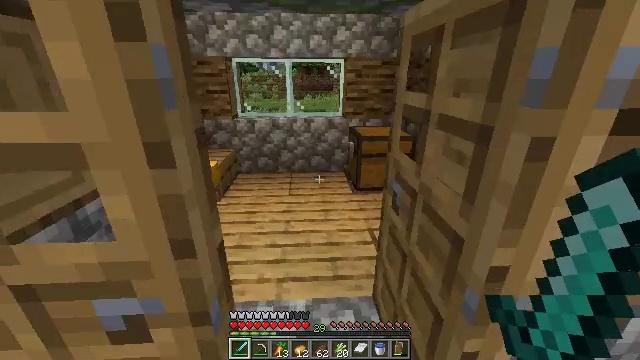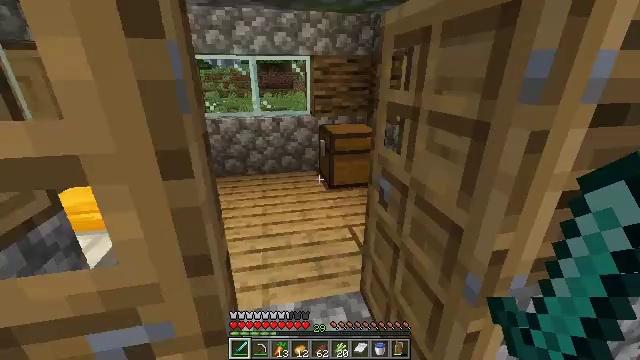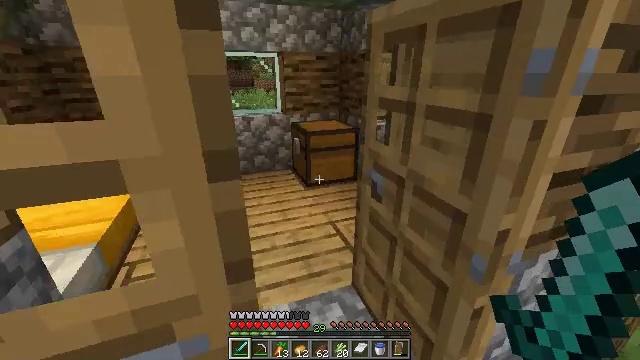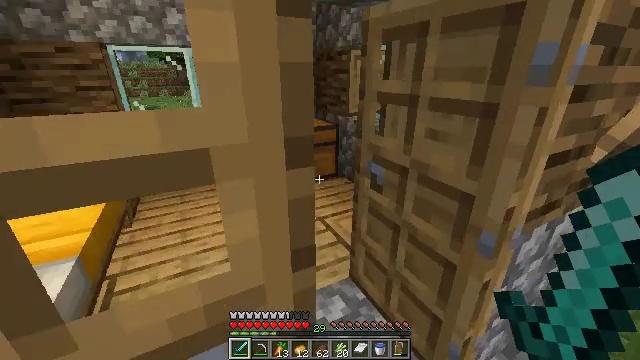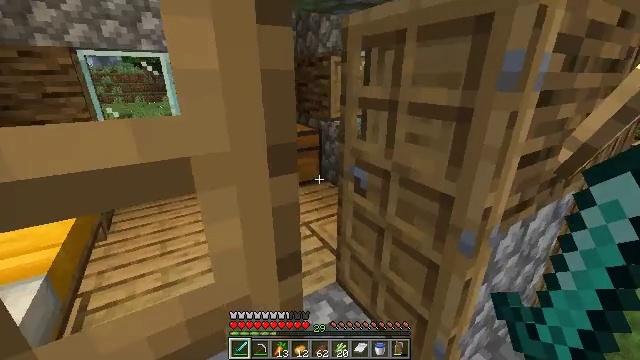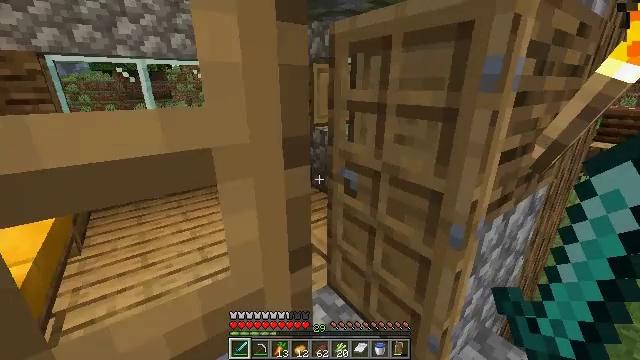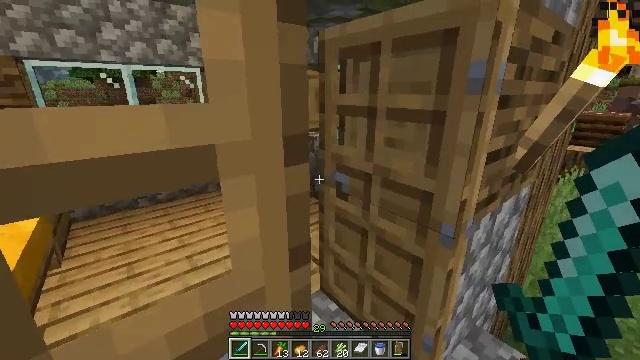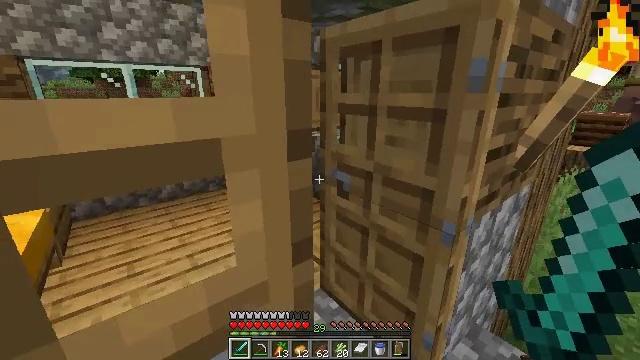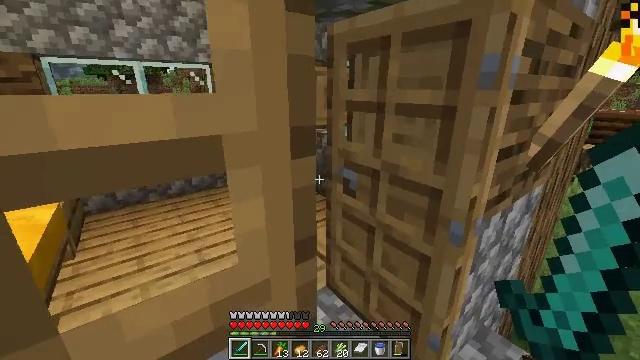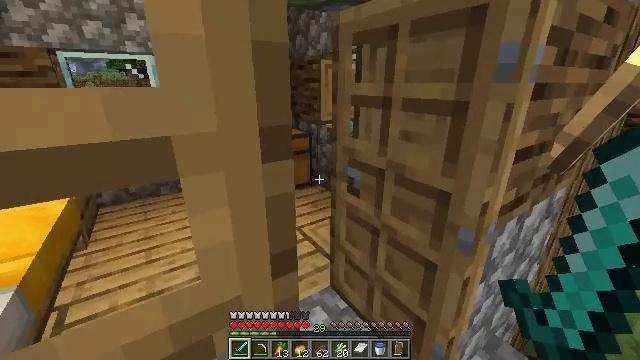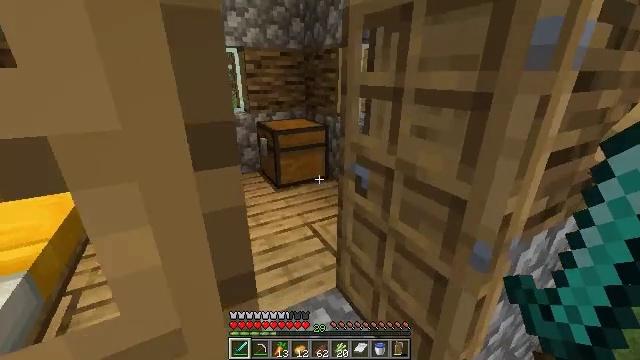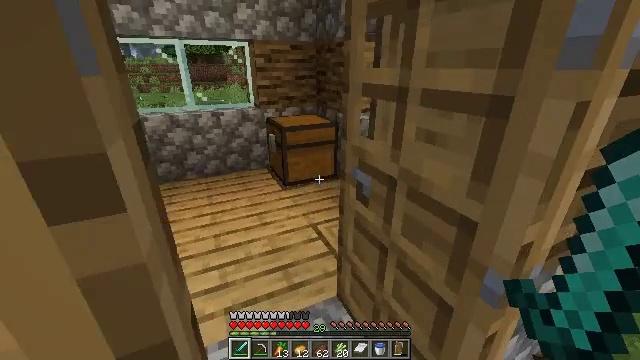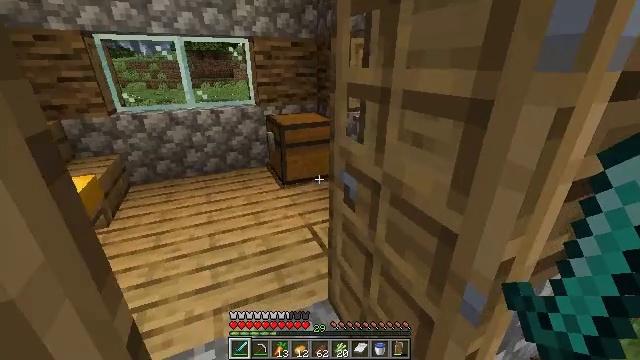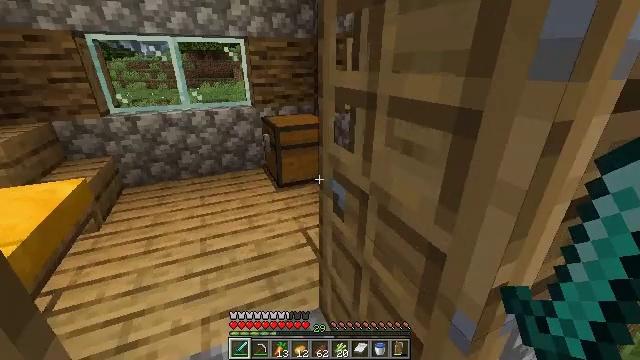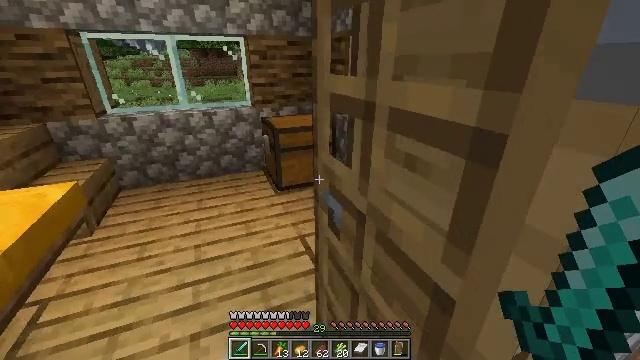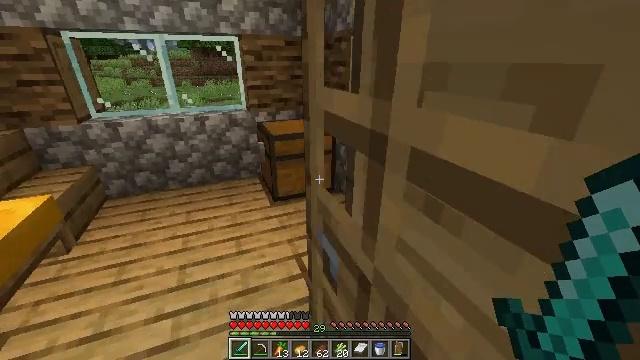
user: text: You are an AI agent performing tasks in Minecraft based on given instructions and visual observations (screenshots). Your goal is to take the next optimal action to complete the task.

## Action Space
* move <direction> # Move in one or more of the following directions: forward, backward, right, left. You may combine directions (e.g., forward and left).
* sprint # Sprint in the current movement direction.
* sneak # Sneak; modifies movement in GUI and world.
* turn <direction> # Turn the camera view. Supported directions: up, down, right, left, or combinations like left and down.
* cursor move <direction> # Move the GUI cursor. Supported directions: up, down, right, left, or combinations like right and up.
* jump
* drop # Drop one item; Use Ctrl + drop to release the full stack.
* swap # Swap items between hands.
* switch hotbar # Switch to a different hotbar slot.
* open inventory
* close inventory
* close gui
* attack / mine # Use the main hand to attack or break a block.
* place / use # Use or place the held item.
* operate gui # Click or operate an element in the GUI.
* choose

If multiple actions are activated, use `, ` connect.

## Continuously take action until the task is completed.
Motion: motion action
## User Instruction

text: Harvest the poppy flower.
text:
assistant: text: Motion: move left, turn right
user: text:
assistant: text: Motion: move left, turn right
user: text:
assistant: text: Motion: turn right
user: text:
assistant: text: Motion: turn right and up
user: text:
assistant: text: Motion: turn right and up
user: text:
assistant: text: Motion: turn right and up
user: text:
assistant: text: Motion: no_op
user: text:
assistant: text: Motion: move forward and move right, turn left
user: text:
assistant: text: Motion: move forward and move right, turn left and down
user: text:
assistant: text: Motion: move forward, turn left and down
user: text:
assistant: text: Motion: move forward, turn left and down
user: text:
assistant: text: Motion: move forward, turn left
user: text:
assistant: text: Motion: move forward
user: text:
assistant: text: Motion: move forward
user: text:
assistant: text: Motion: move forward
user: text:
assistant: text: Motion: move forward
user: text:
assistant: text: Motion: move forward
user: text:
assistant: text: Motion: move forward, turn left
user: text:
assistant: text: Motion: move forward
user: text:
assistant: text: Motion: move forward, turn left and down
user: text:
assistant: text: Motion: move forward, turn down
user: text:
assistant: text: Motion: use / place
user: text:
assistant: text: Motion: use / place
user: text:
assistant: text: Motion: use / place
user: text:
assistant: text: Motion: no_op
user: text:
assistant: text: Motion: no_op
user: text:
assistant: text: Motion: no_op
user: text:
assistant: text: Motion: no_op
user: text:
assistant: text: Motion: no_op
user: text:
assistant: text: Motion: no_op